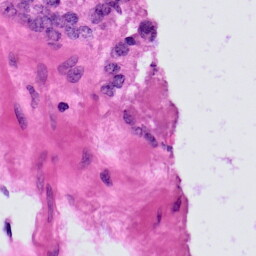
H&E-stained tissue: Prostate